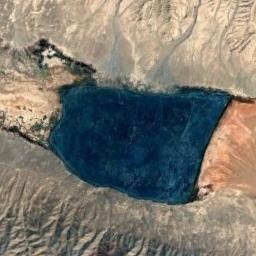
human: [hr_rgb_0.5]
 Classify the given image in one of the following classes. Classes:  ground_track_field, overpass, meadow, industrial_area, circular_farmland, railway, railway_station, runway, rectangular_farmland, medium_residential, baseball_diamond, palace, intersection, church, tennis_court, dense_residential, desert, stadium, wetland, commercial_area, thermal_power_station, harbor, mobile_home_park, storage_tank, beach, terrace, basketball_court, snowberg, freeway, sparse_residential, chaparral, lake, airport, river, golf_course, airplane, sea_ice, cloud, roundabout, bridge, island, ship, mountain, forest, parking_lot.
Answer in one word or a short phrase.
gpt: lake